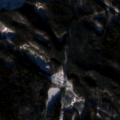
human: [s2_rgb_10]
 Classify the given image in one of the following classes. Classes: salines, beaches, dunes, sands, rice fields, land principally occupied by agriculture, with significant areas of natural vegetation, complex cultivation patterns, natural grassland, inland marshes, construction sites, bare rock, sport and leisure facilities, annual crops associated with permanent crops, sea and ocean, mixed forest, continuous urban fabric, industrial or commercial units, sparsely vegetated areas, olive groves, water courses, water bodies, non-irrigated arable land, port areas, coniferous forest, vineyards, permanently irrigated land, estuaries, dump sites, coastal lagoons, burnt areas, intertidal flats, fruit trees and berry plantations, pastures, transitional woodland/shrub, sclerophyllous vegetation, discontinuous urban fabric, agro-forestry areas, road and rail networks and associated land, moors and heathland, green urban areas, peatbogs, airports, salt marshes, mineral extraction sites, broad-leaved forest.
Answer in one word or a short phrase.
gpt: coniferous forest, transitional woodland/shrub